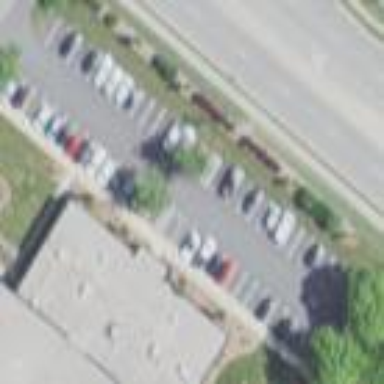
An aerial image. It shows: Parking area.